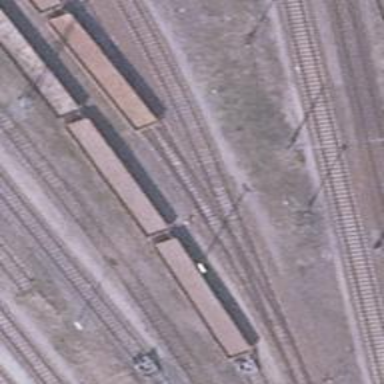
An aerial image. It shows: Railway switch.